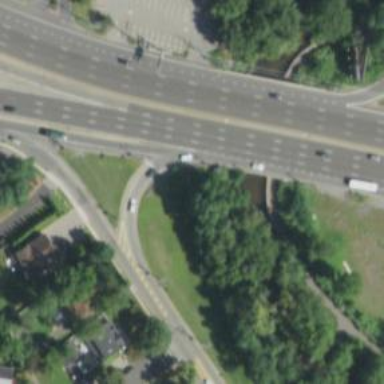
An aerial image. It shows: Trunk link highway.